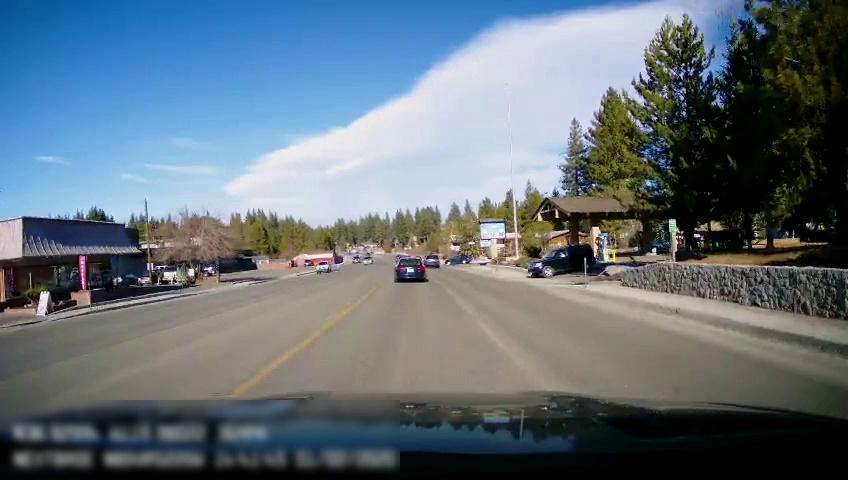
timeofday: Day
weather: Sunny
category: Drivable Space
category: Vehicles | SUV
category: Vehicles | Car
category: Vehicles | SUV
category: Vehicles | Truck
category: Vehicles | Car
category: Vehicles | Car
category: Vehicles | Car
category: Vehicles | SUV
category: Lanes | Opposite Lane
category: Lanes | Current Lane
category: Lanes | Current Lane
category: Lanes | Opposite Lane